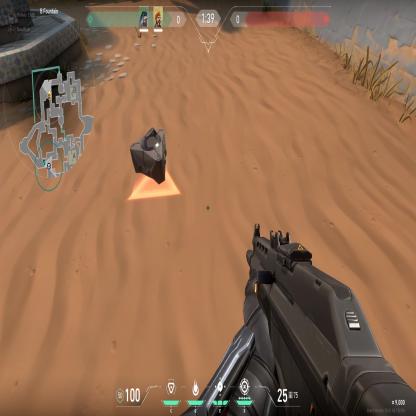
Label: dropped spike